Question: Code:
'''
<table width="80%" border="1">
<tr>
<td width="5%" style="height:120%;">
<apex:variable value="{!1}" var="rowNum" />
<apex:pageblockTable value="{!ob}" var="o" style="width:100%;height:100%;" align="center">
<apex:column HeaderValue="S.NO" style="font-size:20px;font-style:Montepetrum;color:#808080">
<apex:outputText value="{!FLOOR(rowNum)}" />
<apex:variable var="rowNum" value="{!rowNum + 1}" />
</apex:column>
</apex:pageblockTable>
</td>
<td width="95%">
<apex:pageblockTable value="{!ob}" var="o" style="width:100%;" align="center" id="myTable">
<apex:column>
<apex:inputField value="{!o.Order_numbering__c}" id="getindex" style="width:30px;display:none;" />
</apex:column>
<apex:column HeaderValue="Nicomatic P/N" value="{!o.Or_Nicomatic_p_n__c}" />
<apex:column value="{!o.Or_clientpn__c}" HeaderValue="Client P/N" />
<apex:column value="{!o.Quantity_Ordered__c}" HeaderValue="Qunatity" />
<apex:column value="{!o.Requested_Date__c}" HeaderValue="Requested Date" />
<apex:column value="{!o.Discount__c}" HeaderValue="Discount" />
<apex:column value="{!o.Unit_price__c}" HeaderValue="Unit price" />
<apex:column HeaderValue="Row Up">
<apex:commandButton onClick="MoveUp.call(this);insert_numbers()" rerender="mytable" action="{!save}" value="Up">&#8679;</apex:commandbutton>
</apex:column>
<apex:column HeaderValue="Row Down">
<apex:commandButton onClick="MoveDown.call(this);insert_numbers()" rerender="mytable" action="{!save}" value="Down">&#8681;</apex:commandbutton>
</apex:column>
</apex:pageblocktable>
</td>
</tr>
</table>
'''
I want to set 'td''s 'height' same as 'table''s, how can I do it? I am using two 'td's as different data, first 'td' does not exactly fit in the table. How can I can fix this?

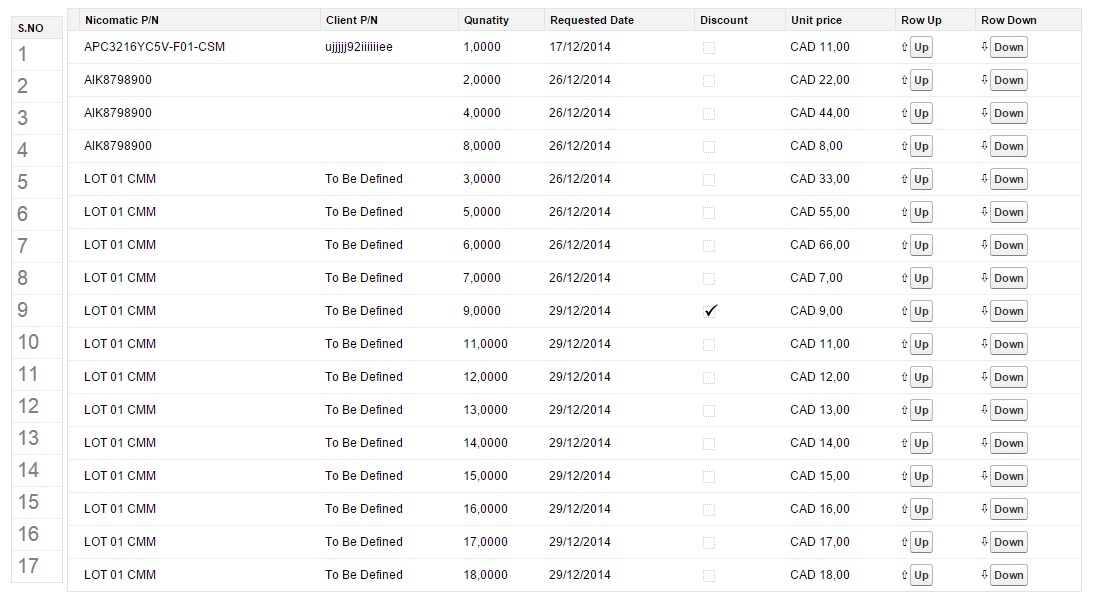
Answer: Increasing height of main 'td' will not work at all. You will need to increase height of each 'td' in your first table.
Try giving class where you have given 'height:120%'
'''
<td width="5%" class="fixTdHeight">
'''
Then write in CSS:
'''
.fixTdHeight td {line-height:45px; /*change as per your needs*/}
'''